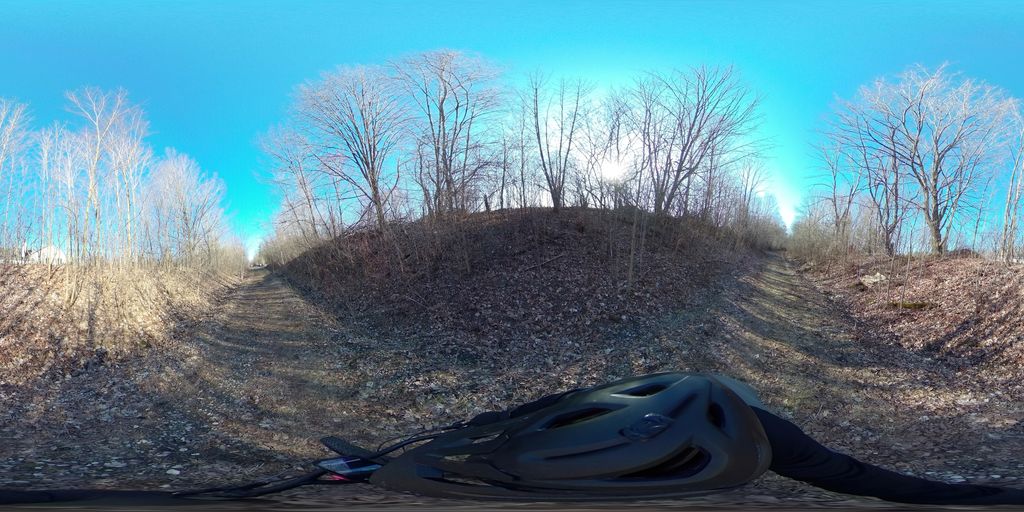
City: ottawa-gatineau